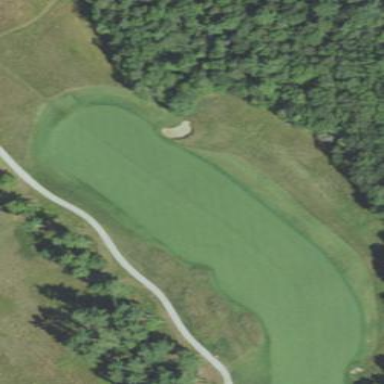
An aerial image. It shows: Grassy area designated as golf fairway.